Question: For once, ff and ie comply. But in this instance chrome doesnt like it.
We have a field, with autosuggest attached, that appears after x amount of letters. Cannot really put a demo on fiddle, as its db driven.
However here is the css
'''
.suggestionsBox {
z-index: 2;
position: absolute;
margin: 70px 0px 0px 146px;
width: 207px;
background-color: #ffffff;
-moz-border-radius: 3px;
-webkit-border-radius: 3px;
border: 1px solid #cccccc;
color: #000;
box-shadow:-1px -1px 7px #ccc, 1px 1px 7px #ccc;
-webkit-box-shadow:-1px -1px 7px #ccc, 1px 1px 7px #ccc;
-moz-box-shadow:-1px -1px 7px #ccc, 1px 1px 7px #ccc;
}
.suggestionList {
margin: 0px;
padding: 0px;
}
.suggestionList li {
list-style: none;
margin: 3px 3px 3px 3px;
padding: 3px;
cursor: pointer;
}
.suggestionList li:hover {
background-color: #ffffcc;
}
'''
And screenpic of ff , ie chrome appearance. Any suggestions, I am usually bloody good with css. But this has me stumped.

As requested here is html for this element:
'''
<div class="field"><label for="propertysuburb">Suburb </label> <input name="propertysuburb" id="inputString" onkeyup="lookup(this.value);" onblur="fill();" size="50" type="text" class="medium" /></div>
<div class="suggestionsBox" id="suggestions" style="display: none;">
<div class="suggestionList" id="autoSuggestionsList">
&nbsp;
</div>
</div>
'''
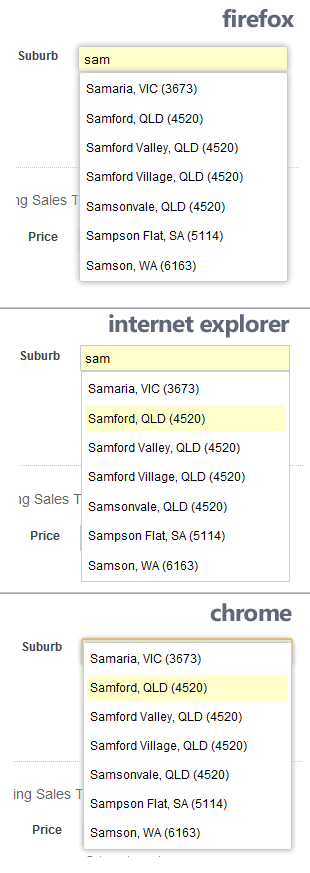
Answer: What does the margin for the .suggestionsBox do? As an absolutely positioned element, I believe it will just ignore that.
The issue seems to be that you're not setting any top / bottom / left / right values to your absolutely positioned .suggestionsBox div; this leaves it up to the browser to determine where to put it.
Make sure your .field class has "position: relative;" on it, then add a "top: 20px;" and "right: 0px;" to your .suggestionsBox styles. Just adjust the top / right values if it doesn't line up correctly.